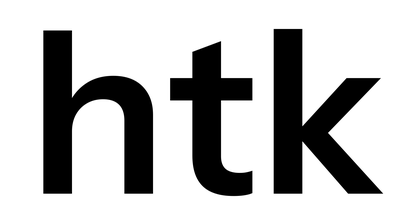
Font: InstrumentSans_SemiBold